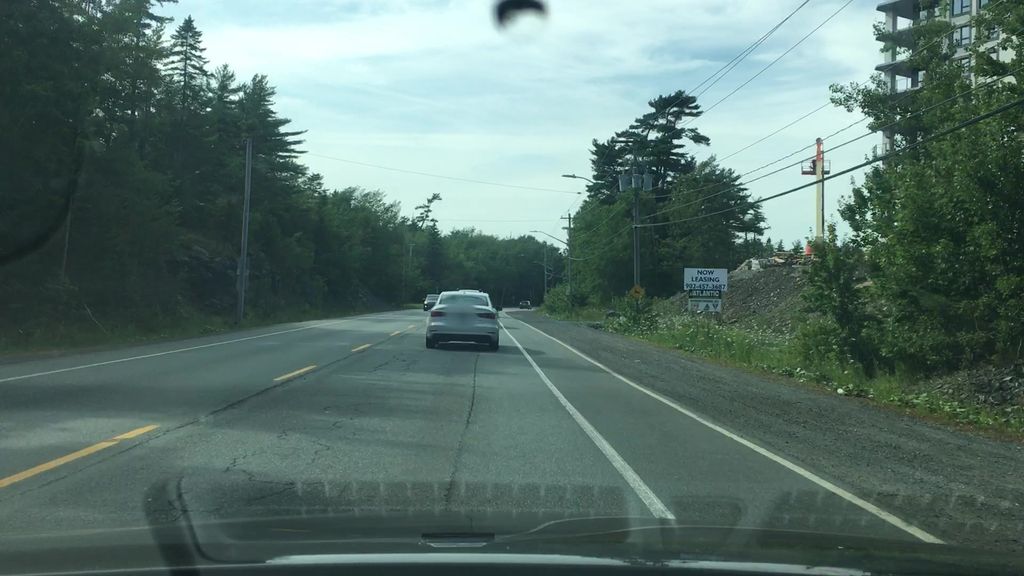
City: halifax